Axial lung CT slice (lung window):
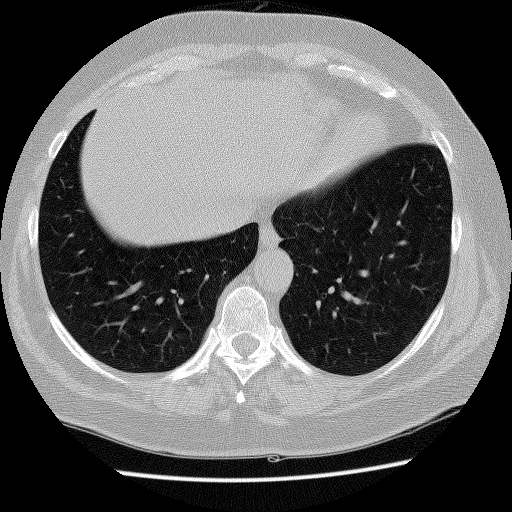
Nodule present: no